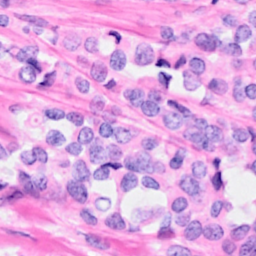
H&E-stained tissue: Breast